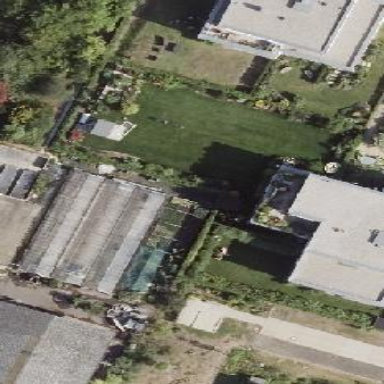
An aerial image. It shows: Greenhouse.